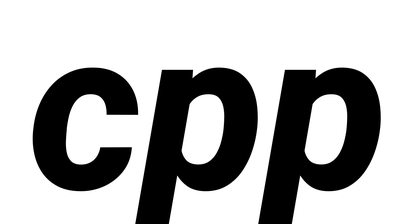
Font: Roboto-Italic_ExtraBold_Italic